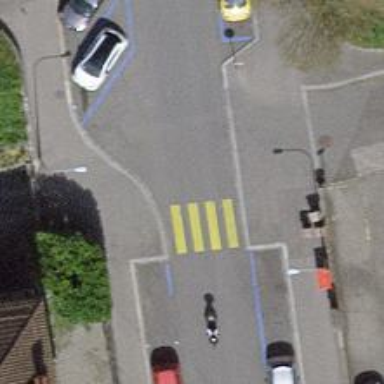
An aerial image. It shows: Uncontrolled road crossing.